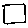
Label: square